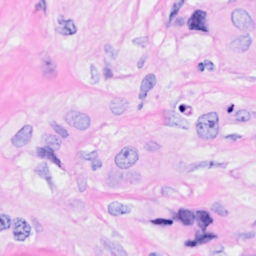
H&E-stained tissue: Breast